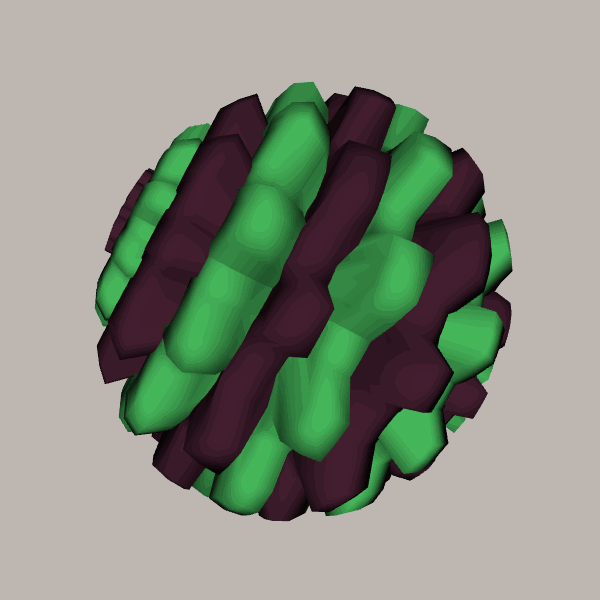
Background: light